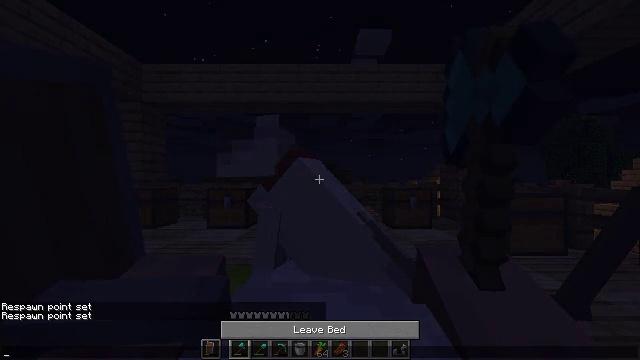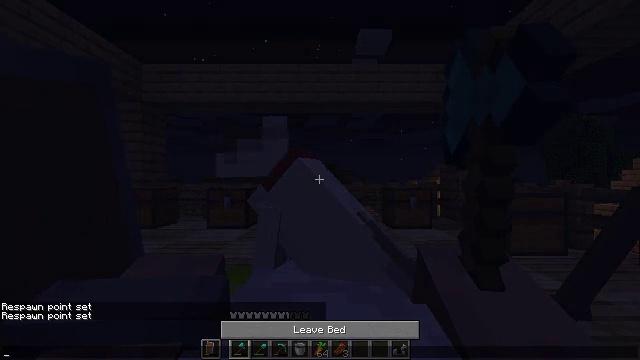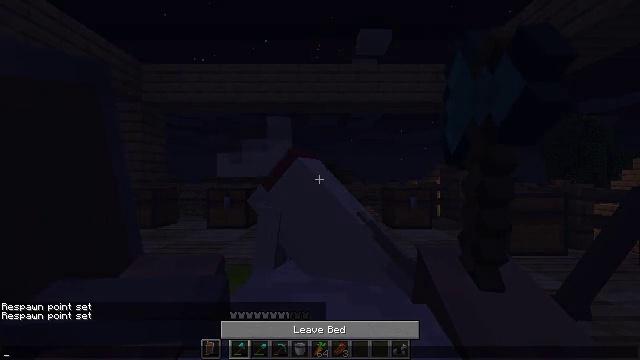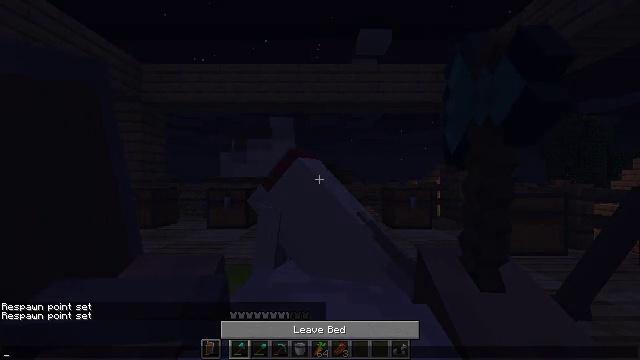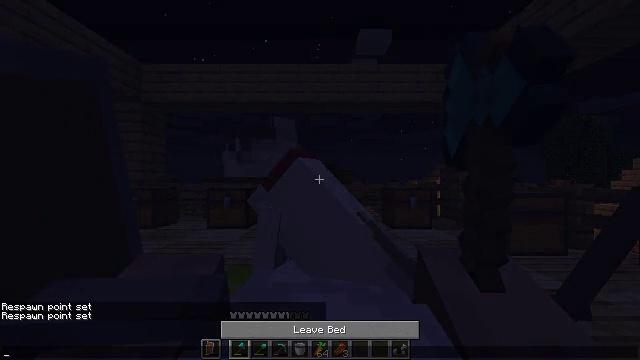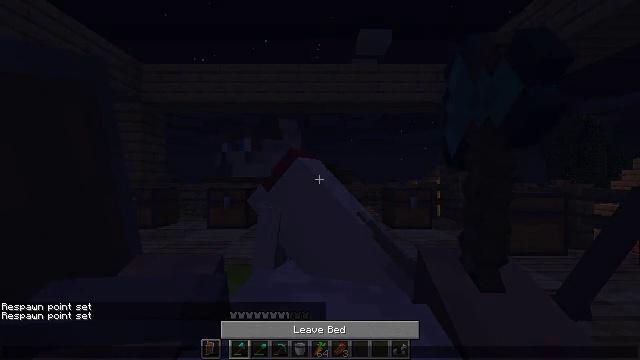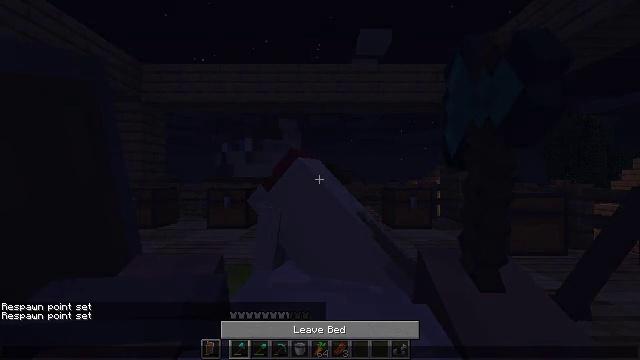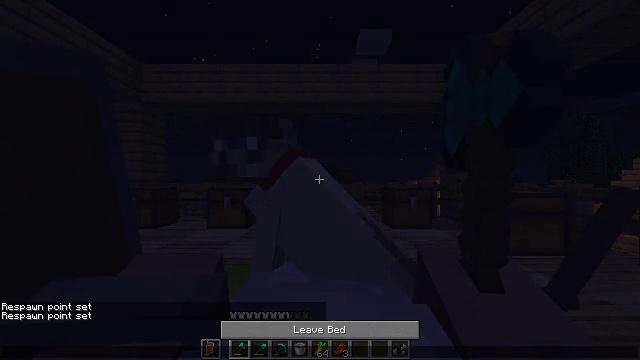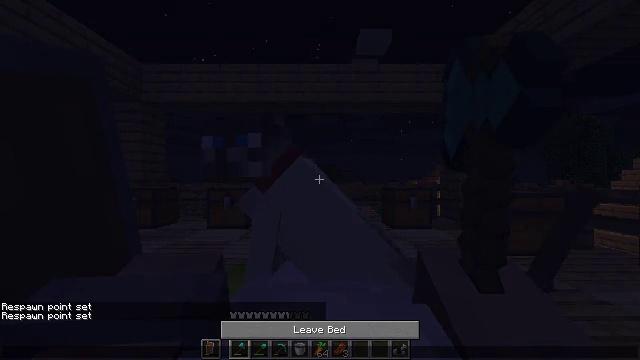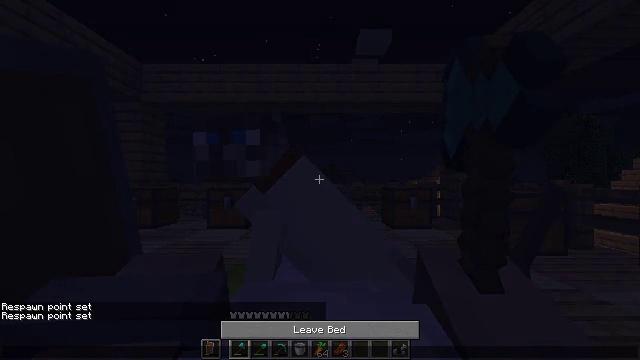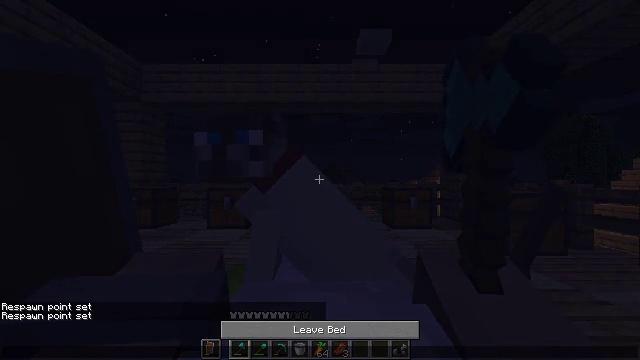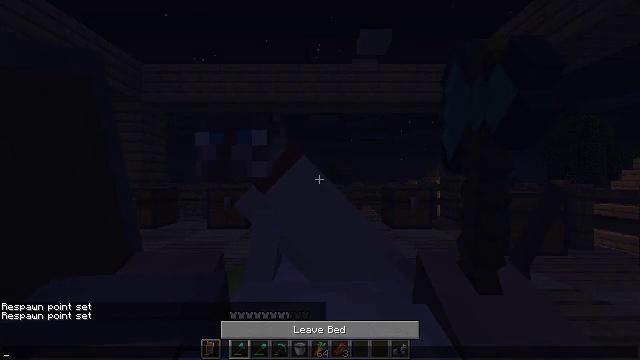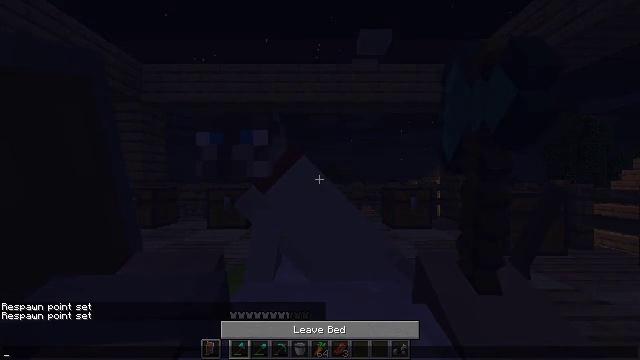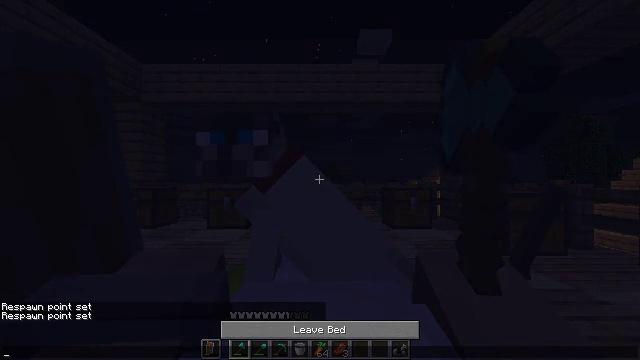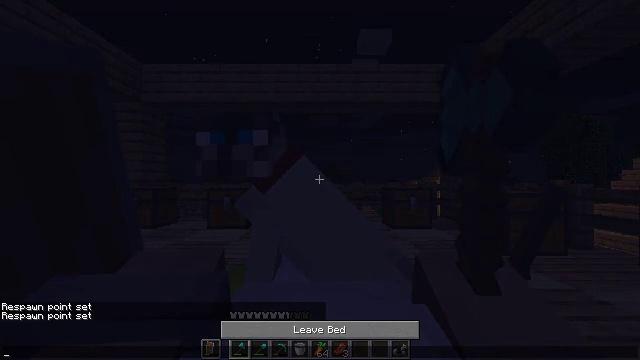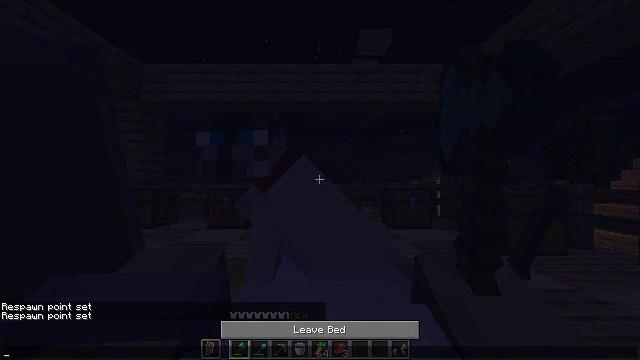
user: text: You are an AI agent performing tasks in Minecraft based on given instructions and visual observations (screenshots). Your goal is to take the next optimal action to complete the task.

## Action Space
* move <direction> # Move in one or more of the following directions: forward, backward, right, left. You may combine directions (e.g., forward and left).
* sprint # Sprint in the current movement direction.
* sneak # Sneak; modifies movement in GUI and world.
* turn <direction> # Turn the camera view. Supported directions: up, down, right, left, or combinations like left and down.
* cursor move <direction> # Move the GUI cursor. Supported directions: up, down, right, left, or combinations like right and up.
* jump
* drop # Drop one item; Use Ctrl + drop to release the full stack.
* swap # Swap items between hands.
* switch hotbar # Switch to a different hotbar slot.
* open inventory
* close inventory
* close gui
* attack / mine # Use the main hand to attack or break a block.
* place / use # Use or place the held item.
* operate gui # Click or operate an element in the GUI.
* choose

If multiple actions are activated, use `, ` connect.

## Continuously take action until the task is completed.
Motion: motion action
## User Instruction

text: Break spruce planks from a structure.
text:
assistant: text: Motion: no_op
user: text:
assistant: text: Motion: no_op
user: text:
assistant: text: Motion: no_op
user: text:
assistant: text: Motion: no_op
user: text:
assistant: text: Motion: no_op
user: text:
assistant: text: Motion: no_op
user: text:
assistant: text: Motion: no_op
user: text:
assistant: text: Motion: no_op
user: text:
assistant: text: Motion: no_op
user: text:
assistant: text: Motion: no_op
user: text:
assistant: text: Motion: no_op
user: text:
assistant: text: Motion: no_op
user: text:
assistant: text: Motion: no_op
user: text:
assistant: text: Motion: no_op
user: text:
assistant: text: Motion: no_op
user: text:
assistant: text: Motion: no_op
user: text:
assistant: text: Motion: no_op
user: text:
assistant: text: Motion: no_op
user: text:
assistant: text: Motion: no_op
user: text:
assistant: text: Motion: no_op
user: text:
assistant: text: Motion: no_op
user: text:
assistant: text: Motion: no_op
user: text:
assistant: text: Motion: no_op
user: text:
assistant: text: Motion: no_op
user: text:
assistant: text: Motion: no_op
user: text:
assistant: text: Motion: no_op
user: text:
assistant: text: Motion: no_op
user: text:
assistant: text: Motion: no_op
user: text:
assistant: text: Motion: no_op
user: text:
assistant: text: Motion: no_op